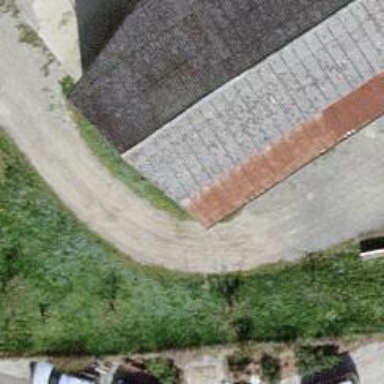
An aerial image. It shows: Unpaved driveway with service road designation.